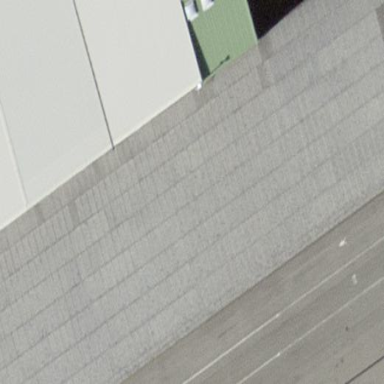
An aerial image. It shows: Hangar building.